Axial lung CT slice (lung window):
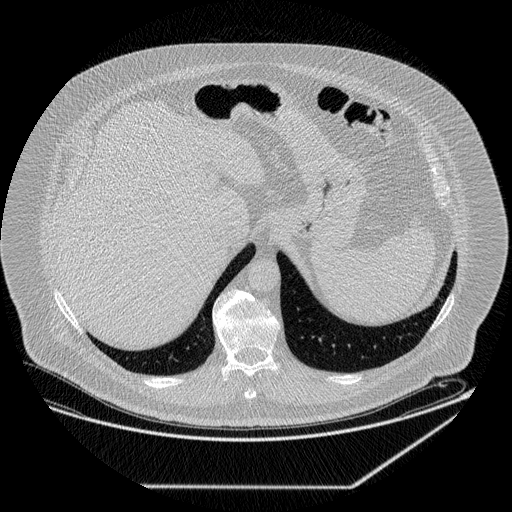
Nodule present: no